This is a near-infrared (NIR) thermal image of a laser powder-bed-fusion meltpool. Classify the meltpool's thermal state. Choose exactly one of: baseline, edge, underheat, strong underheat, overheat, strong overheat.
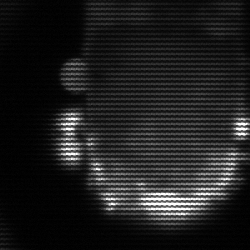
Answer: baseline